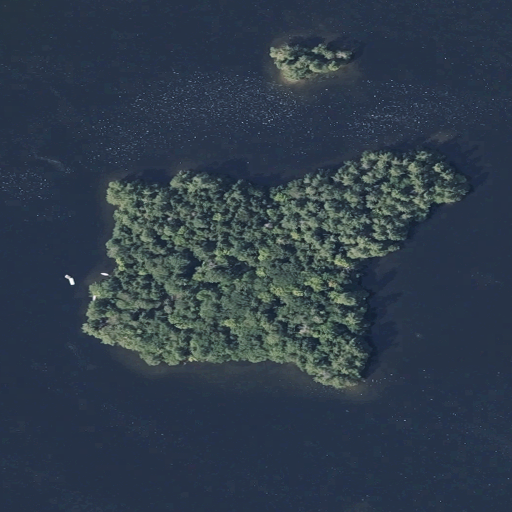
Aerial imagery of island in Maine named Big Island containing open water, evergreen forest, and herbaceous wetlands